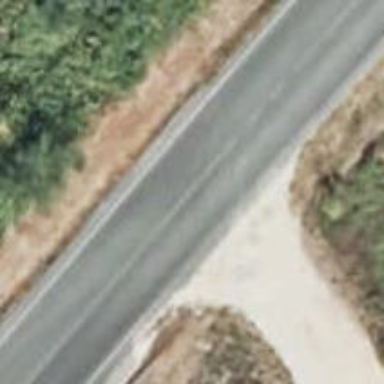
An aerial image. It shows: Asphalt service road.